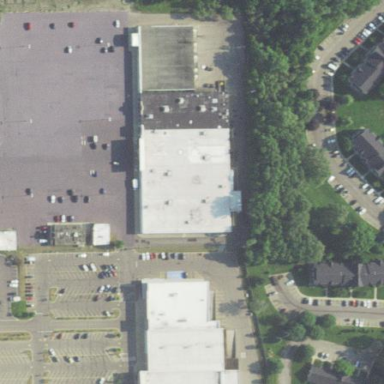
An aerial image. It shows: Department store building.